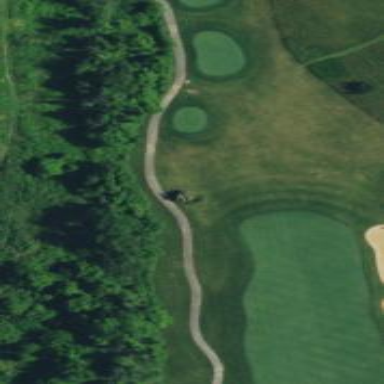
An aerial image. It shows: Lateral water hazard in woodland golf course.